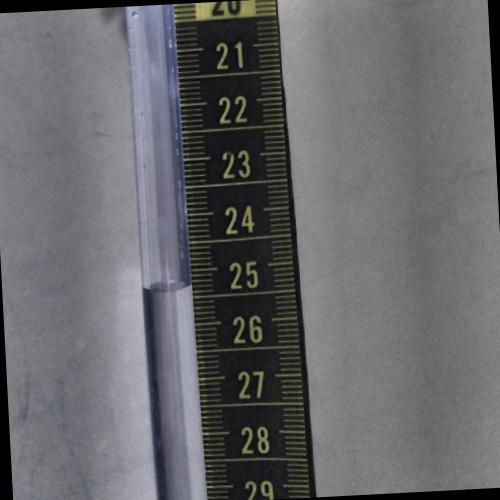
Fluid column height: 25.3 cm